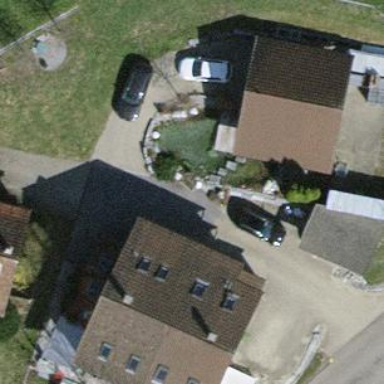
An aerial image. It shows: Driveway made of paving stones.